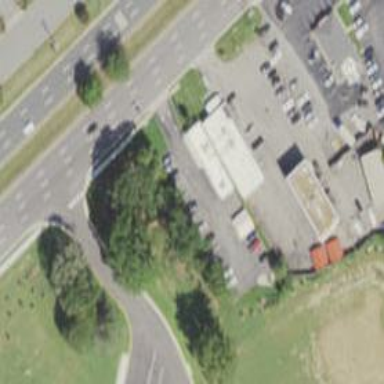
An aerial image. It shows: Car rental facility.